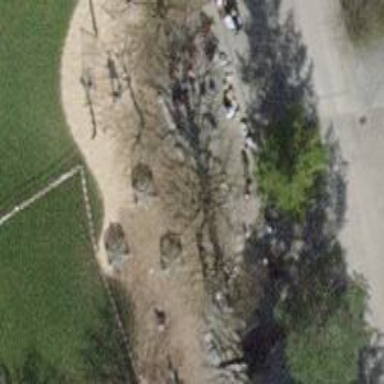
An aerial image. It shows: Sandpit playground.